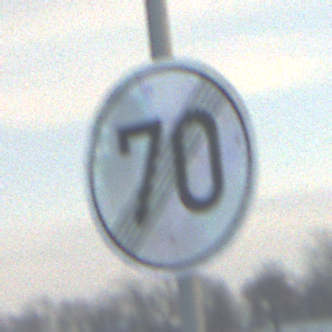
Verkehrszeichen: EndeGeschwindigkeit70
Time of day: SunriseSunset
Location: Outdoor (Nature)
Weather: PartlyCloudy
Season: NotSpecified
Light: Natural